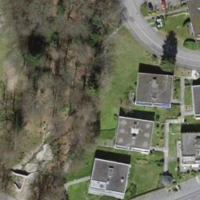
EUNIS habitat code: 55
Species observed at this site:
Cotinus coggygria